Question: I trying to achieve water reflection effect on bitmap. As I saw some apps called water reflection. I know how to do the reflection of the image but the wave on the image is what making me confused on how it is done.
see this image for example

I did many apps on bitmap manipulation but this is quite hard to achieve.
So any idea on where to start. Just an idea to start can be helpful.
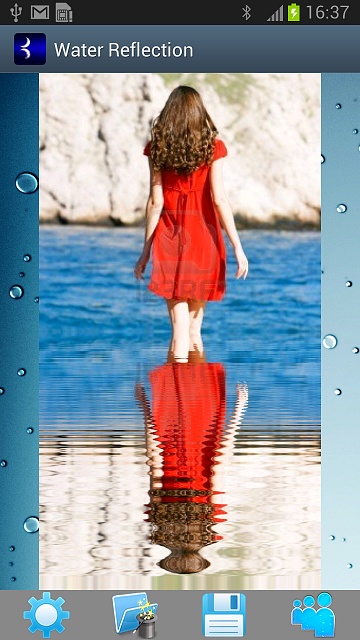
Answer: For any one needed, I tried some simple tricks to get as closer as water reflection effect. It is not great but it looks fine to me.
I used two methods
Bitmap reflection method (give bitmap as a parameter)
'''
public static Bitmap Reflection(Bitmap imageBitmap) {
int width = imageBitmap.getWidth();
int height = imageBitmap.getHeight();
Matrix matrix = new Matrix();
matrix.preScale(1, -1);
Bitmap reflectionImage = Bitmap.createBitmap(imageBitmap, 0,
0, width, height , matrix, false);
Bitmap newbit=Bitmap.createScaledBitmap(reflectionImage, reflectionImage.getWidth()/8, reflectionImage.getHeight()/8, true);
Bitmap newbit1=Bitmap.createScaledBitmap(newbit, newbit.getWidth()*8, newbit.getHeight()*8, true);
Bitmap scalednew=Bitmap.createScaledBitmap(newbit1, width, height-(height/4), true);
Bitmap newscaledone=overlay(scalednew);
reflectionImage=newscaledone;
Bitmap reflectedBitmap = Bitmap.createBitmap(width,
(height + height), Config.ARGB_8888);
Canvas canvas = new Canvas(reflectedBitmap);
canvas.drawBitmap(imageBitmap, 0, 0, null);
Paint defaultPaint = new Paint();
canvas.drawRect(0, height, width, height, defaultPaint);
canvas.drawBitmap(reflectionImage, 0, height , null);
Paint paint = new Paint();
paint.setXfermode(new PorterDuffXfermode(Mode.DST_IN));
canvas.drawRect(0, height, width, reflectedBitmap.getHeight()
, paint);
return reflectedBitmap;
}
'''
Bitmap overlay method. I am taking a wave bitmap with some opacity to overlay on the reflected image. So that it may look like water.
'''
Bitmap wavebitmap=BitmapFactory.decodeResource(getResources(), R.drawable.waves1);
private static Bitmap overlay( Bitmap bmp2) {
Bitmap bmp1=WaterReflectionMainActivity.wavebitmap;
Bitmap bmp1new =Bitmap.createScaledBitmap(bmp1, bmp2.getWidth(), bmp2.getHeight(), true);
Bitmap bmOverlay = Bitmap.createBitmap(bmp1new.getWidth(), bmp1new.getHeight(), bmp1new.getConfig());
Canvas canvas = new Canvas(bmOverlay);
canvas.drawBitmap(bmp2, new Matrix(), null);
canvas.drawBitmap(bmp1new, new Matrix(), null);
return bmOverlay;
}
'''
Well this is my version of water effect, I know this looks shit.
So if anyone still got some better effect please share your code .
thank you